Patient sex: M
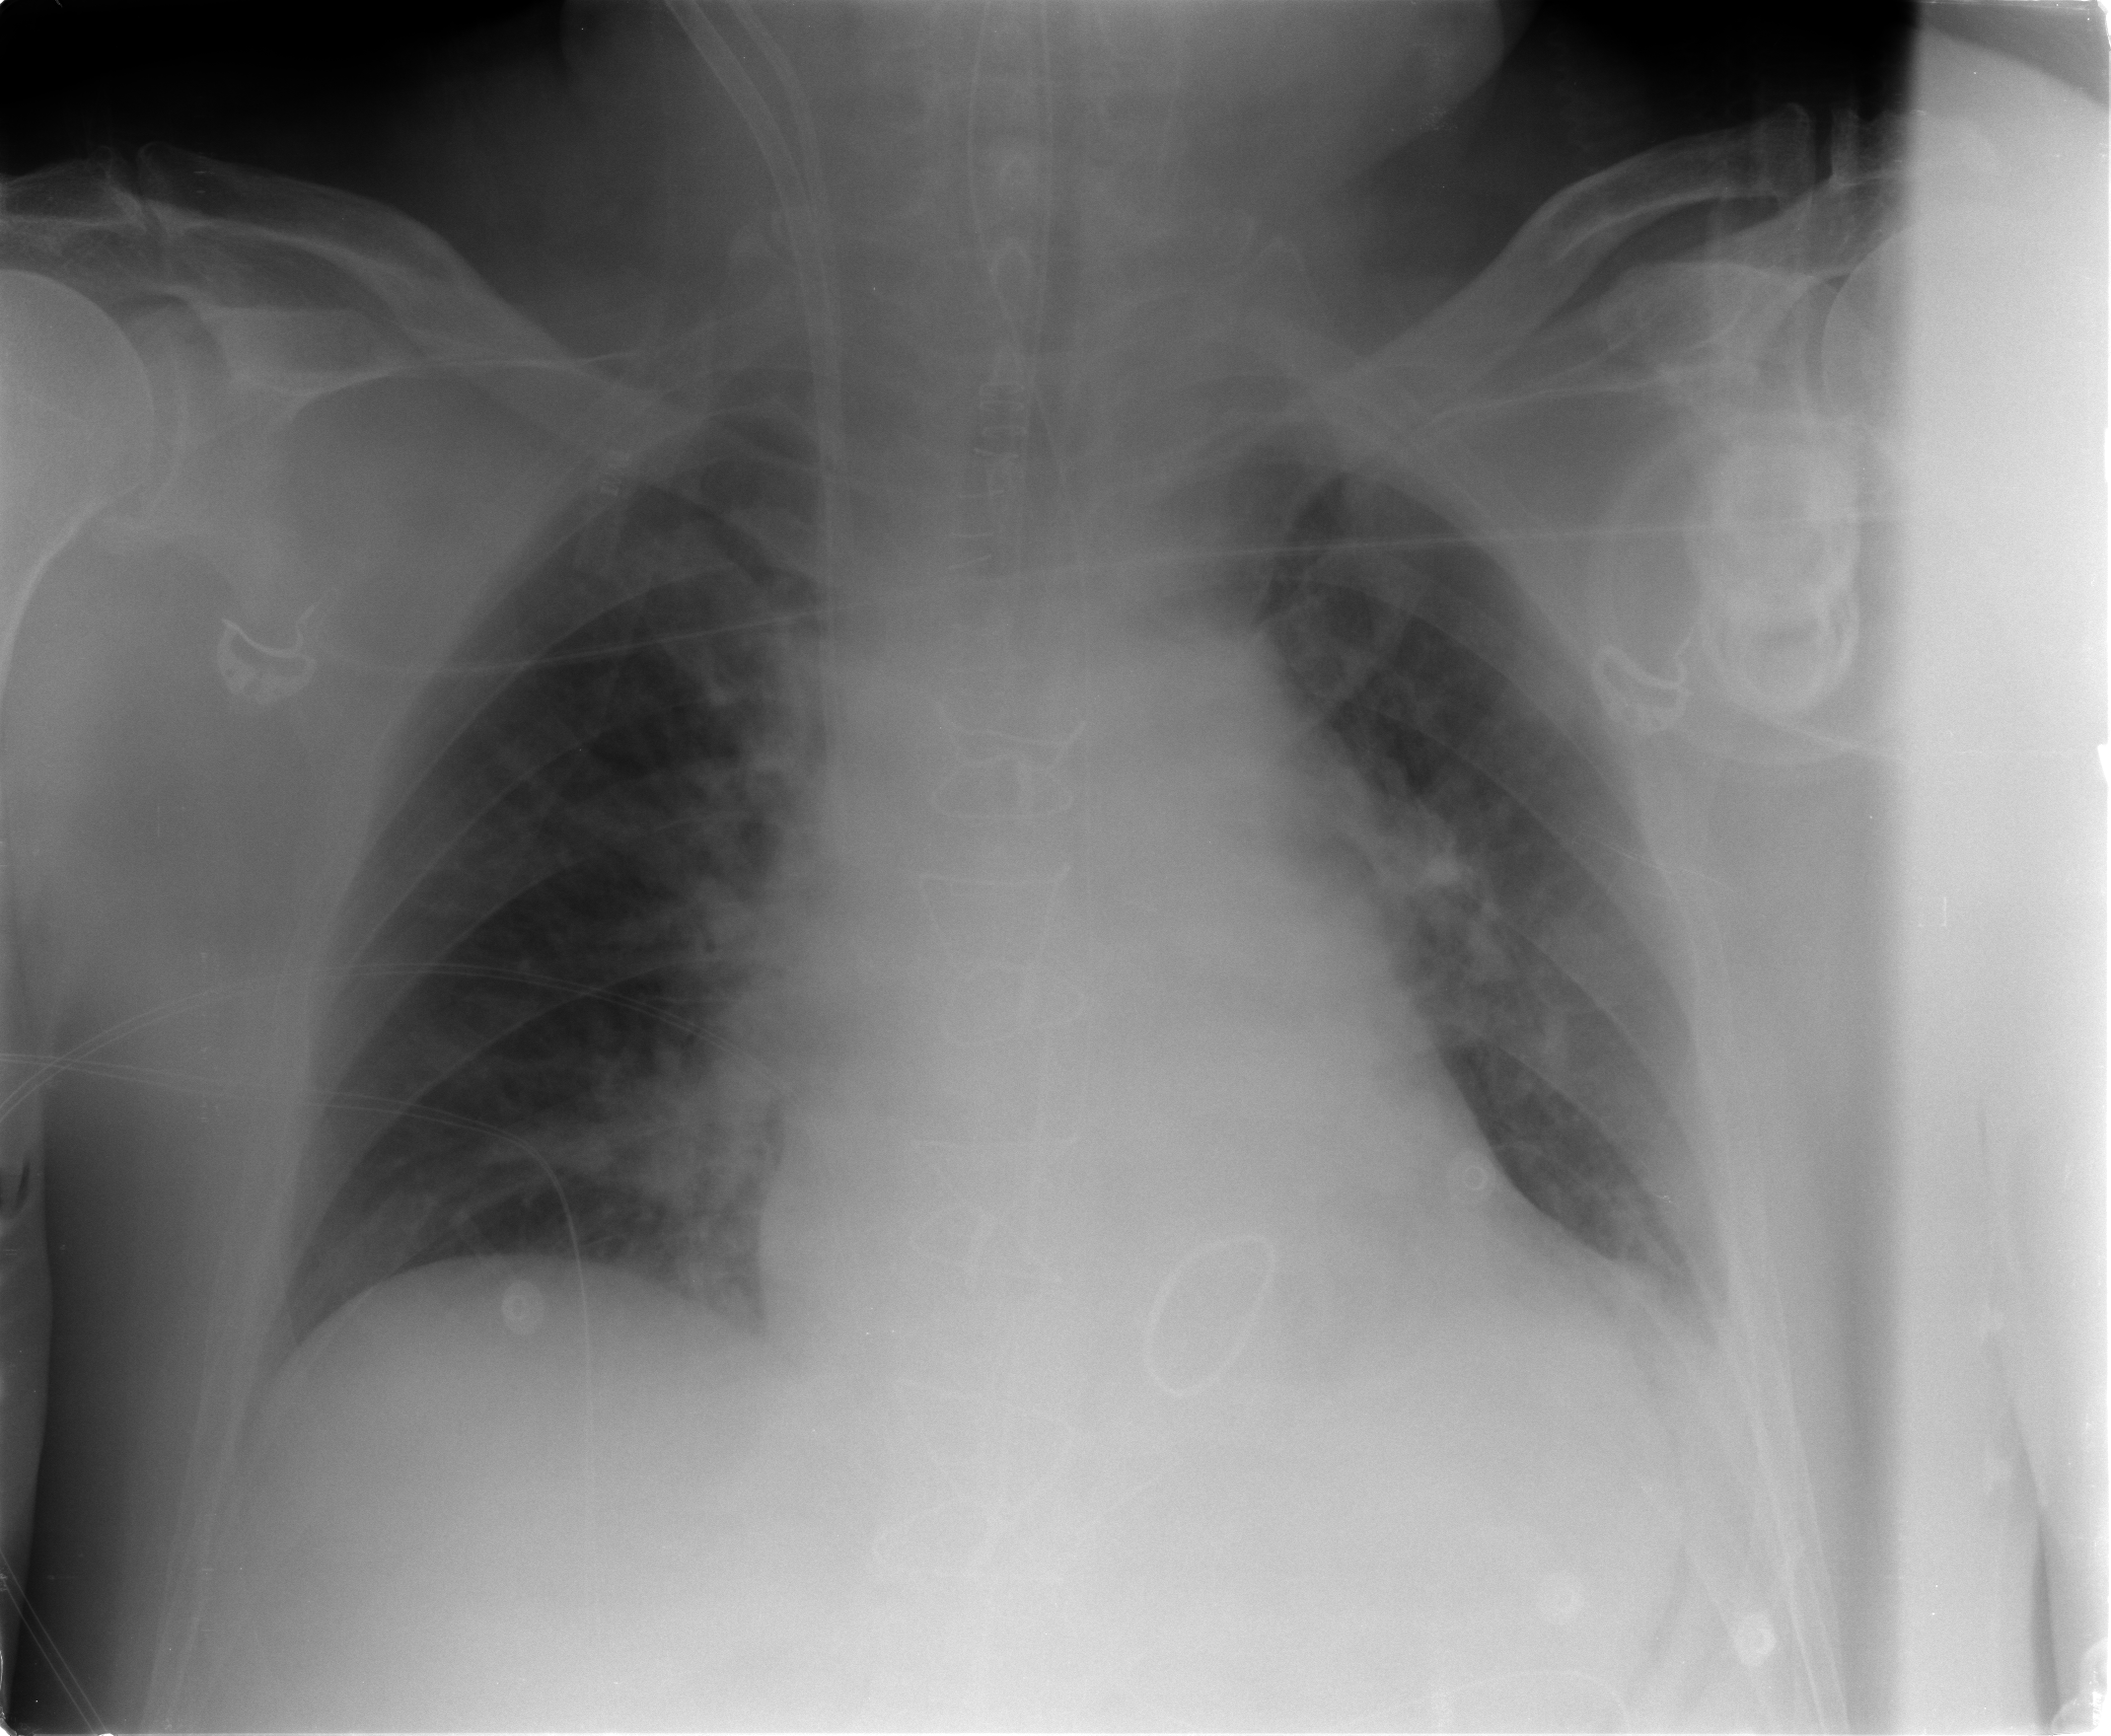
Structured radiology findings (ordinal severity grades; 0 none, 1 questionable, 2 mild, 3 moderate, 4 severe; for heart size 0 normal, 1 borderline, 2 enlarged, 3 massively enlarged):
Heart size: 2
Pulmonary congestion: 2
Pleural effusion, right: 0
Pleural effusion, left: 2
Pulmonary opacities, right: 0
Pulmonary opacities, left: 0
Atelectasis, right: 2
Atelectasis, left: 2